Question: I am trying to 'append' two 'Sting' 'Arrays' in 'tuple' but it gives me error?
This is my class:
'''
import UIKit
var tuple : [(String, String)] = []
class ViewController: UIViewController , UICollectionViewDelegate{
let reuseIdentifier = "cell"
var url : [String] = []
var image : [String] = []
override func viewDidLoad(){
}
override func viewWillAppear(animated: Bool) {
for i in tuple{
url.append(i.0)
image.append(i.1)
print("URL values.............. \(url)")
print("Image values.............. \(image)")
}
NSUserDefaults.standardUserDefaults().setObject(url, forKey: "u")
NSUserDefaults.standardUserDefaults().setObject(image, forKey: "i")
NSUserDefaults.standardUserDefaults().synchronize()
var u = NSUserDefaults.standardUserDefaults().objectForKey("u")
var i = NSUserDefaults.standardUserDefaults().objectForKey("i")
tuple.removeAll()
tuple.append(u,i)
}
'''
When I change the types to this:
'''
var u : String = NSUserDefaults.standardUserDefaults().objectForKey("u") as! String
var i : String = NSUserDefaults.standardUserDefaults().objectForKey("i") as! String
'''
Now it gives me that error:
<URL>
How can I append a tuple to an array?
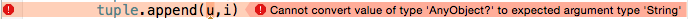
Answer: [Code removed]
Also, as a user told you in comment, naming an array 'tuple' is bad habit. The name 'tuples' would fit already much better
EDIT: As @originaluser2 said, you can also use 'tuple.append((u,i))'
EDIT2: I think this is definitely what you're looking for (I also adjusted names to avoid confusion, you should too)
'''
import UIKit
class ViewController: UIViewController , UICollectionViewDelegate{
let reuseIdentifier = "cell"
var tuples: [(String, String)] = []
var urls: [String] = []
var images: [String] = []
override func viewDidLoad(){
}
override func viewWillAppear(animated: Bool) {
for i in tuples {
urls.append(i.0)
images.append(i.1)
print("URL values.............. \(urls)")
print("Image values.............. \(images)")
}
NSUserDefaults.standardUserDefaults().setObject(urls, forKey: "u")
NSUserDefaults.standardUserDefaults().setObject(images, forKey: "i")
NSUserDefaults.standardUserDefaults().synchronize()
// Cast objects as NSArray, since it's a subclass of NSObject
// Only NSObject derivate classes can be used for these purposes
let u = NSUserDefaults.standardUserDefaults().objectForKey("u") as! NSArray
let i = NSUserDefaults.standardUserDefaults().objectForKey("i") as! NSArray
tuples.removeAll()
// For every element of the first NSArray
for index in 0 ..< u.count {
// Append in the tuples array the strings at position index
// of both array
// NSString and String class are bridged, so you can use them both
// in order to accomplish your needs. An NSArray btw can store NSString, but not String objects
tuples.append((u.objectAtIndex(index) as! String,i.objectAtIndex(index) as! String))
}
}
}
'''